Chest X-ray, AP view. Patient: 33 years old, sex F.
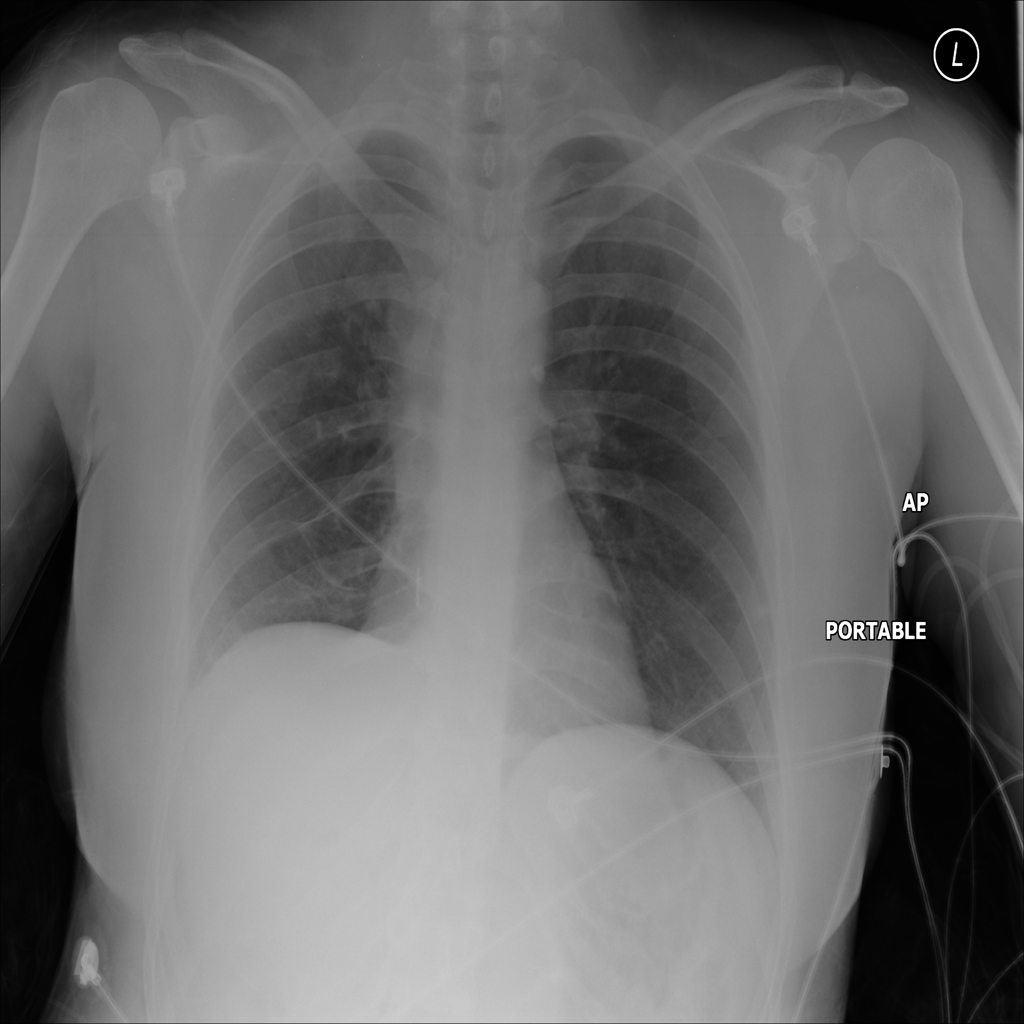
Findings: No Finding